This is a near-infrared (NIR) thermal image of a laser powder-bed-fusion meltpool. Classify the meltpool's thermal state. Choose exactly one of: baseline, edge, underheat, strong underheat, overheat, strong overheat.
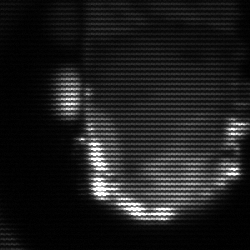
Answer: baseline